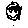
Label: smiley face